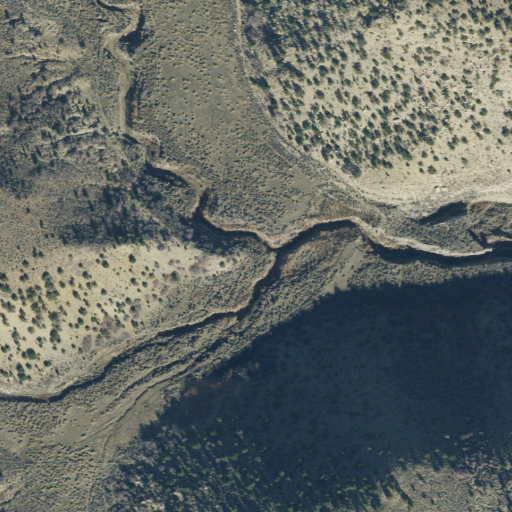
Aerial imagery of valley in Utah named Second Water Canyon containing shrub, evergreen forest, and deciduous forest